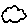
Label: cloud